Interaction volume radius: 5 \u00c5
Interaction volume height: 20 \u00c5
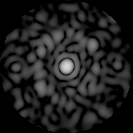
Disorder parameter: 0.746